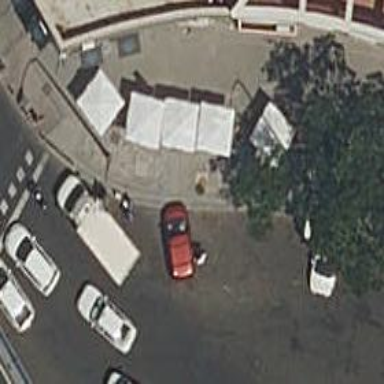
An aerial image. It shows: Taxi stand.